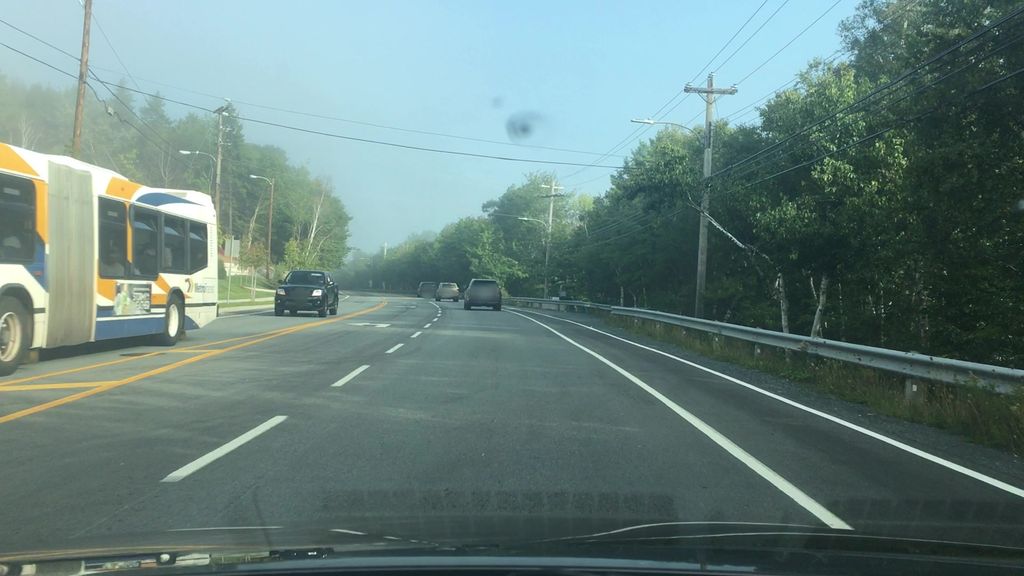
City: halifax